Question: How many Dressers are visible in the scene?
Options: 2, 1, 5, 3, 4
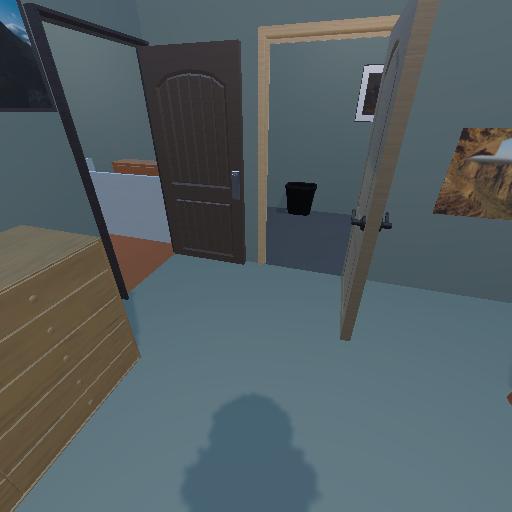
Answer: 2